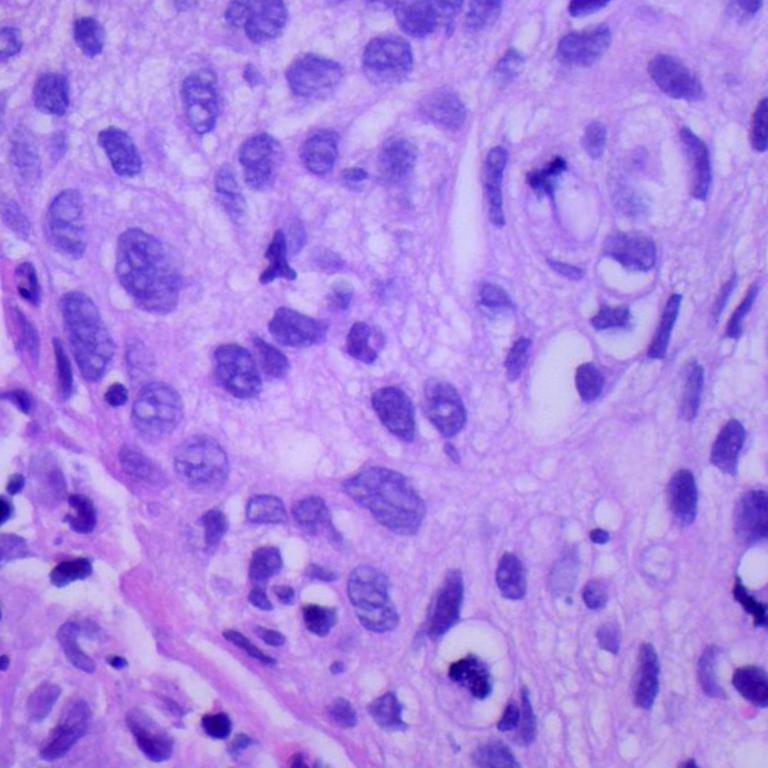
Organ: lung
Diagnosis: squamous carcinomas